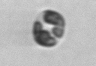
Label: Thalassiosira